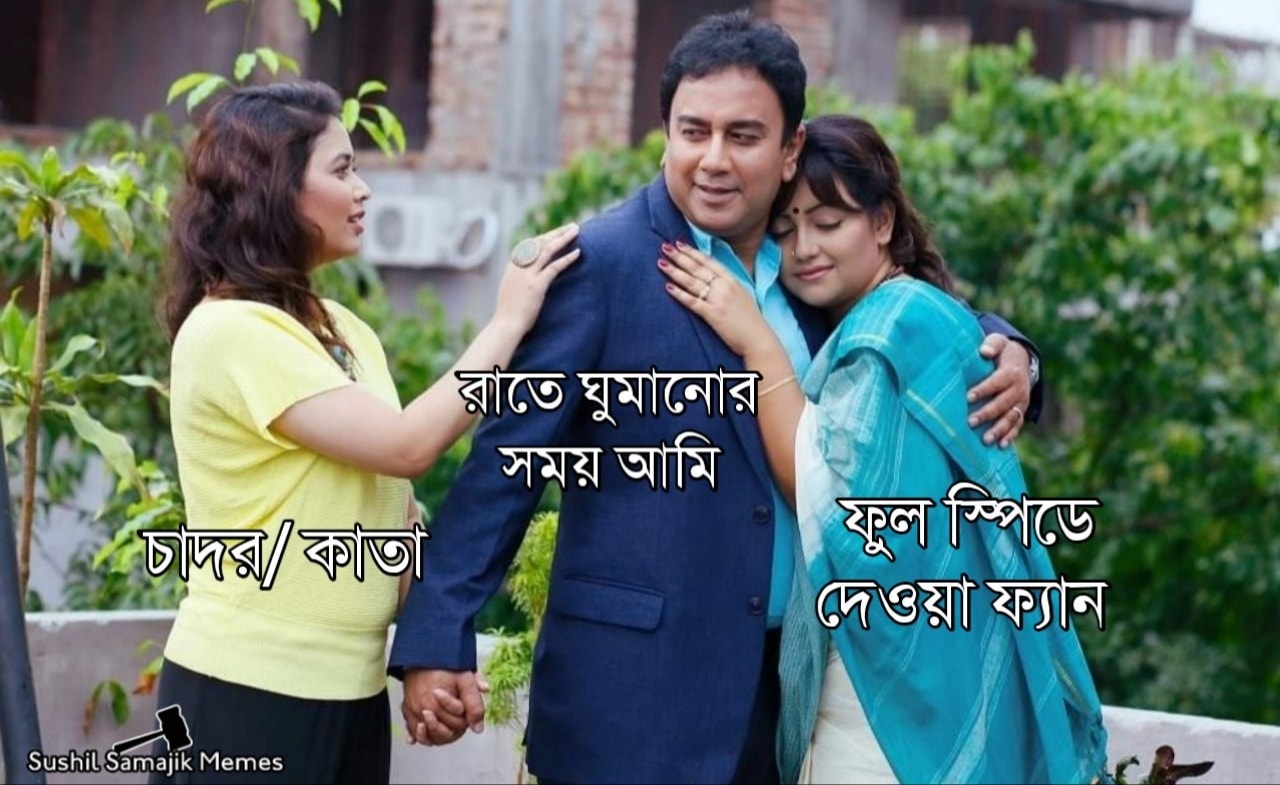
Caption: চাদর / কাতা    রাতে ঘুমানোর সময় আমি     ফুল স্পিডে দেওয়া ফ্যান
Label: non-hate